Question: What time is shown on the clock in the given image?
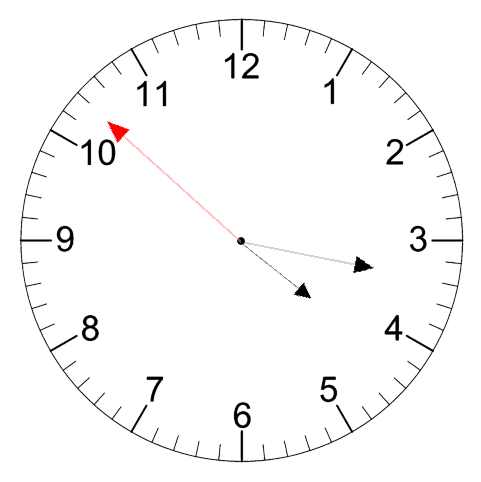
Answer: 04:16:52